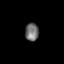
Tissue: prostate
Cell type: T cells
Senescence score: 0.7565
Nuclear area (px): 237
Mean DAPI intensity: 111.114